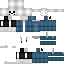
A male skeleton skin with dark skin, wearing brown helmet dressed in a blue robe top and black pants, featuring a closed mouth.